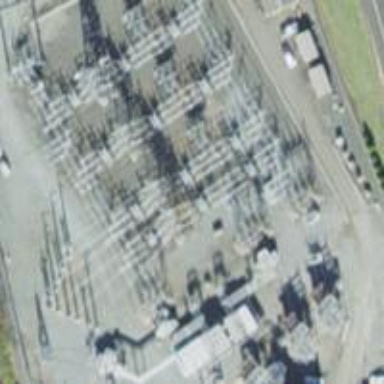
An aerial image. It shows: Switch for power supply.